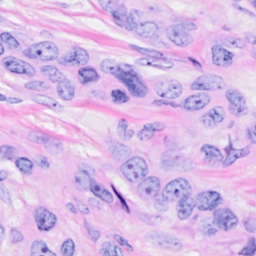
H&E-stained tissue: Breast